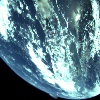
Label: cloud